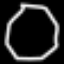
Label: octagon